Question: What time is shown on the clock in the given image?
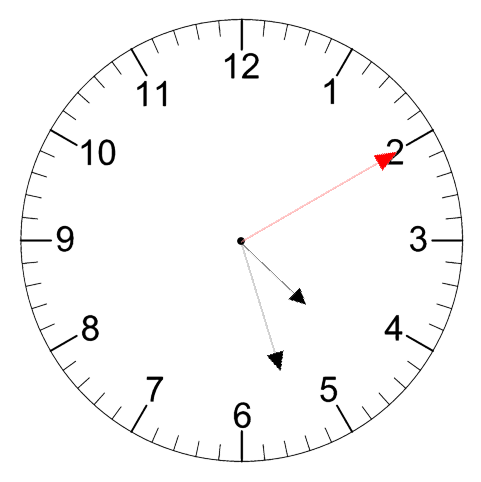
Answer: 04:27:10